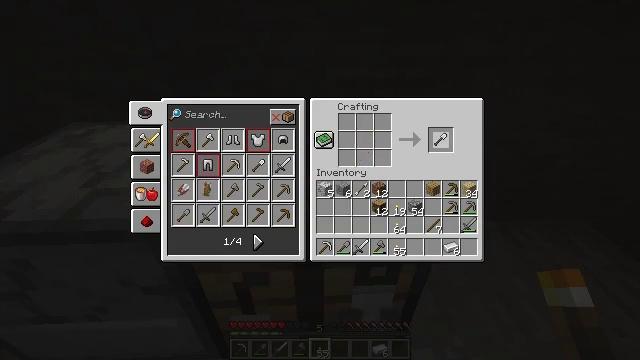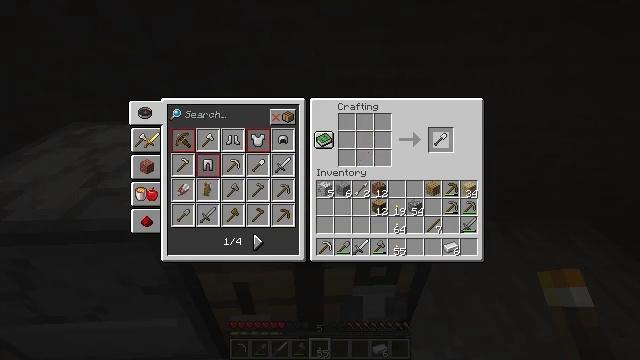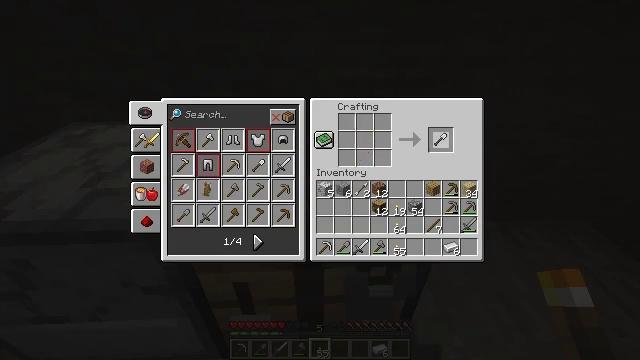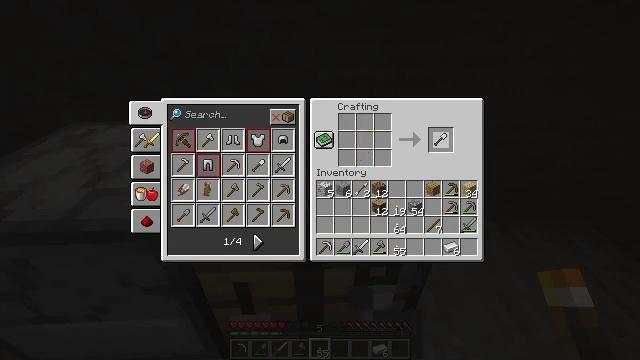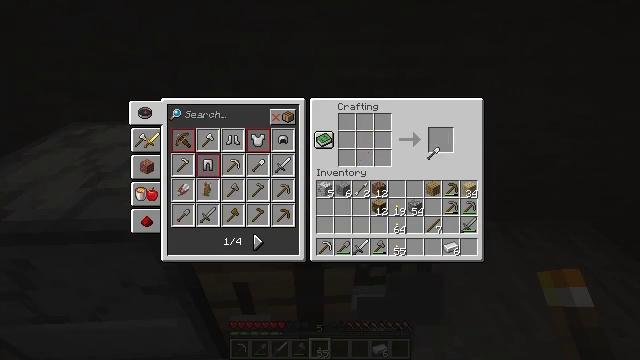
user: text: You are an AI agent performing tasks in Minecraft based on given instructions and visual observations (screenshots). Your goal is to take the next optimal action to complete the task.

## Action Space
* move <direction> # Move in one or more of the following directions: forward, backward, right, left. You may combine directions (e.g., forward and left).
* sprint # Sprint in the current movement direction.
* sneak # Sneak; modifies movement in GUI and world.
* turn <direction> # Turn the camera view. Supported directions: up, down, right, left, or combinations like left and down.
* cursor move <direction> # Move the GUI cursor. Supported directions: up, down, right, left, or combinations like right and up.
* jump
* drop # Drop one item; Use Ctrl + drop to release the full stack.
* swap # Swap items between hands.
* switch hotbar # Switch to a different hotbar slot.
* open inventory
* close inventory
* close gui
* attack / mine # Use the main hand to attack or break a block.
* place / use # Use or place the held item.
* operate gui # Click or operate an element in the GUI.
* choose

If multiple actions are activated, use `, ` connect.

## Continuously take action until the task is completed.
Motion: motion action
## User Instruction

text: Open a crafting table to craft an iron shovel.
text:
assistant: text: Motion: operate gui
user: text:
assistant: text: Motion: operate gui
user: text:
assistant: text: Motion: no_op
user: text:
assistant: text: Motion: cursor move left and down
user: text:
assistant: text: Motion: no_op